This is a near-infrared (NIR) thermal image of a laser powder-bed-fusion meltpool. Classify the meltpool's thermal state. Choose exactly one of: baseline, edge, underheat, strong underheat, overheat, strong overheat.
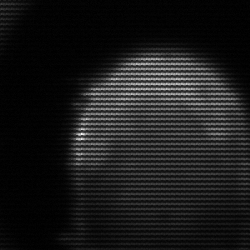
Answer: edge